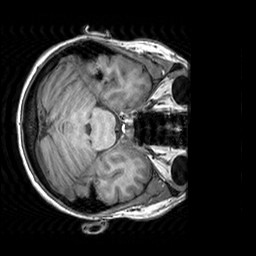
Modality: T1w
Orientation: axial
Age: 23
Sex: female
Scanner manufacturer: siemens
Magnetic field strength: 3 T
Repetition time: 2.3 s
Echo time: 0.00303 s